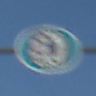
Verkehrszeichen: SchneekettenVorgeschrieben
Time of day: MorningAfternoon
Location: Outdoor (Nature)
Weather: PartlyCloudy
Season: NotSpecified
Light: Natural